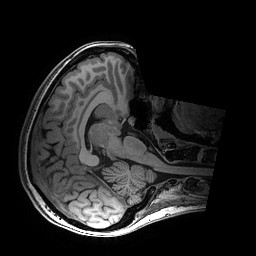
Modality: T1w
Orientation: axial
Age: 29
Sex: female
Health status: healthy
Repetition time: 2.53 s
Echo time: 0.0034 s